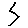
Label: zigzag